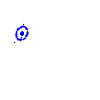
Particle: proton